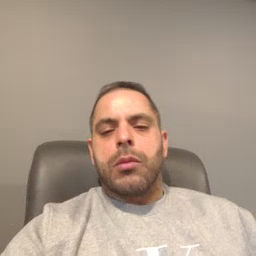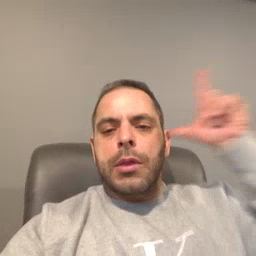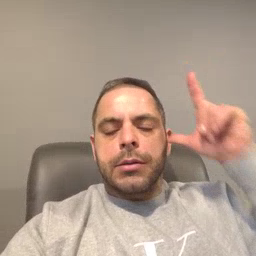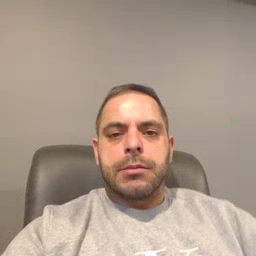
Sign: listen